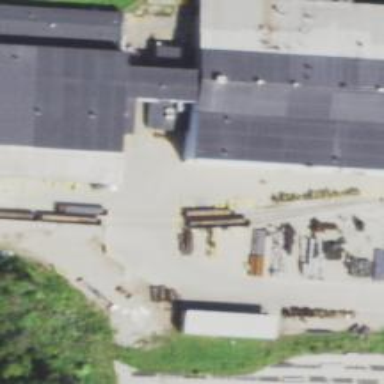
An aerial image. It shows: Rail spur service.